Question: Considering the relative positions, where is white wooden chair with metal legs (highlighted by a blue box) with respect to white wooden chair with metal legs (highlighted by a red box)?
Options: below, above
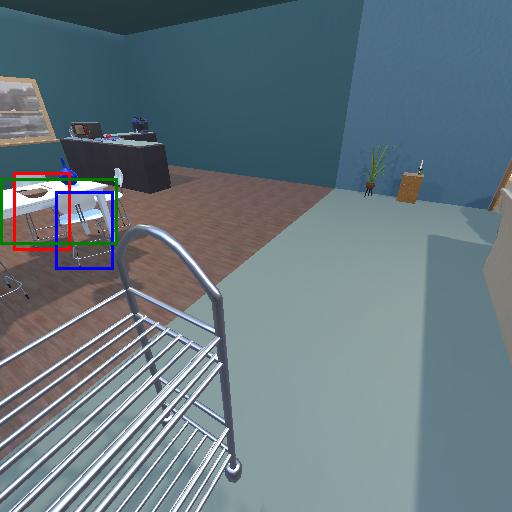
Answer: below